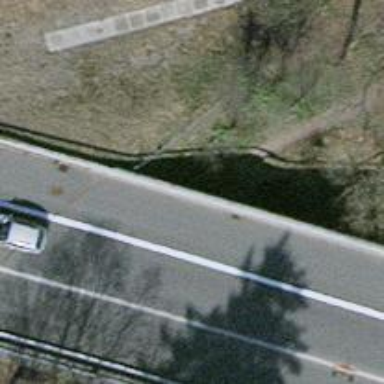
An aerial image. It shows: Unpaved path with track type of grade 2.